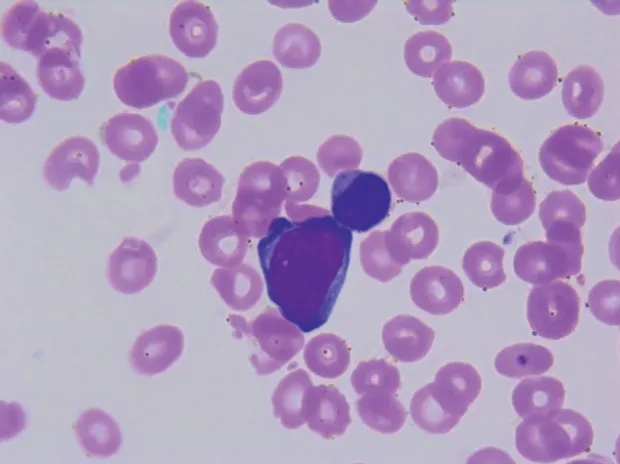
Peripheral smear.
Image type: pathology (giemsa)